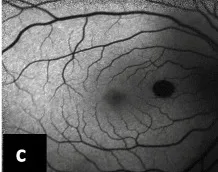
(c, f, i) FAF imaging showing marked, uniform hypoautofluorescence of the lesions with isoautofluorescent perimeter.
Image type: ophthalmic_imaging (autofluorescence)